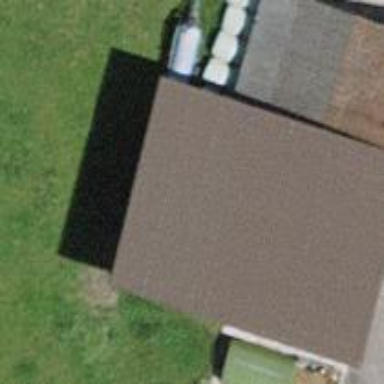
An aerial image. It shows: Barn.